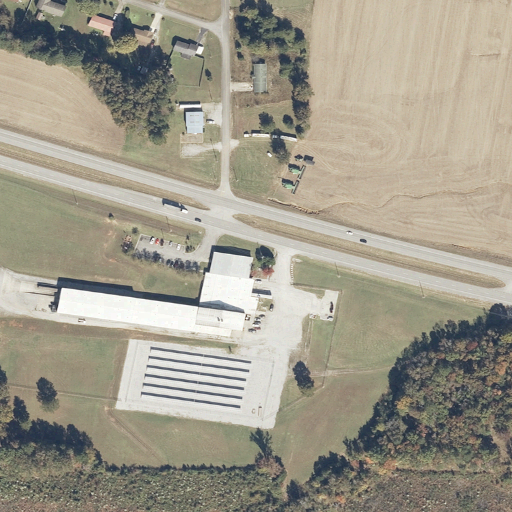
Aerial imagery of valley in Alabama named DeMint Hollow containing low intensity development, pasture, medium intensity development, cultivated crops, open development, shrub, deciduous forest, grassland, and high intensity development